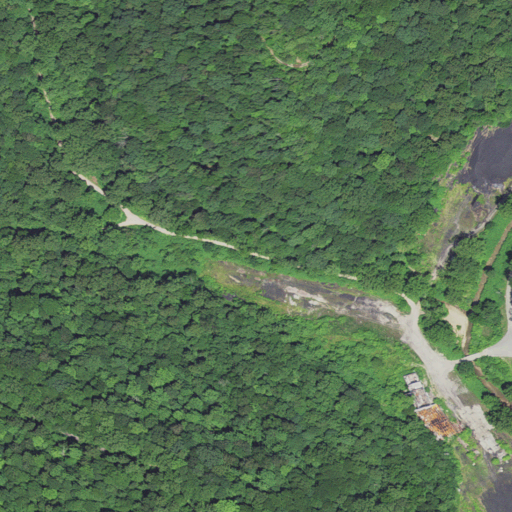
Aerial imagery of valley in West Virginia named Williams Hollow containing deciduous forest, mixed forest, grassland, medium intensity development, low intensity development, pasture, and open development